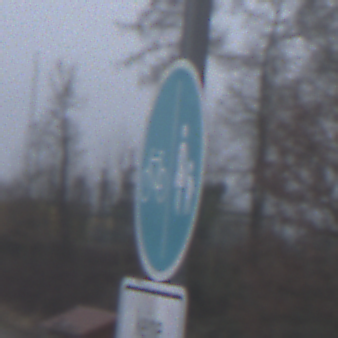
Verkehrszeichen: GetrennterRadUndGehwegRadwegLinks
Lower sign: HinweisDurchVerbaleAngabe4
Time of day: MorningAfternoon
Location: Outdoor (Suburban)
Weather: Overcast
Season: NotSpecified
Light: Natural